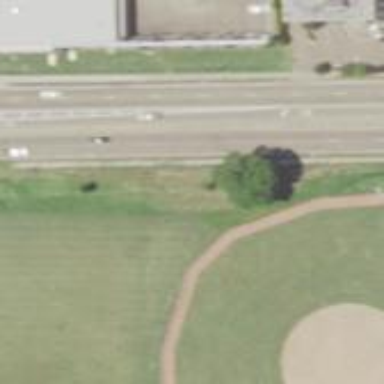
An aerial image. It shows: Softball pitch for baseball.